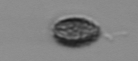
Label: Pseudochattonella_farcimen